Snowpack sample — Buffalo Mountain, Silverthorne, Colorado, USA (1/25/25, 10:11 AM MST)
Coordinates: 39.6222, -106.1139
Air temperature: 22 °F
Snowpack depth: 110 cm
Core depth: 30 cm
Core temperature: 42.8 °F
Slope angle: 12°, slope face: 102°
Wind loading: high
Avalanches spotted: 0
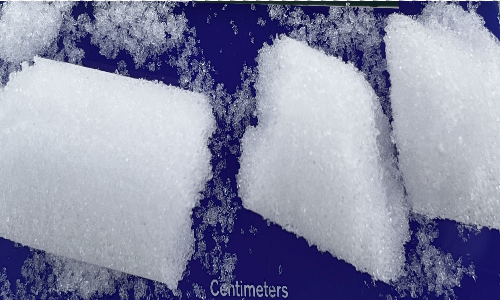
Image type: core
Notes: No avalanches nearby, collected on the outskirts of a fire break 15 meters from the treeline, on way to Buffalo and Red Mountain